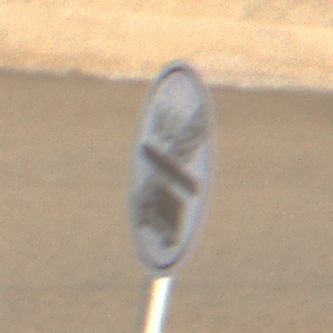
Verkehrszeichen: EndeMautpflicht
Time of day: MorningAfternoon
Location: Outdoor (RoadRail)
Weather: PartlyCloudy
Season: NotSpecified
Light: Natural